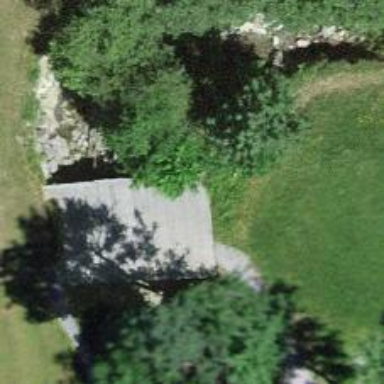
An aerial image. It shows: Path leading to bridge.